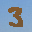
Label: 3